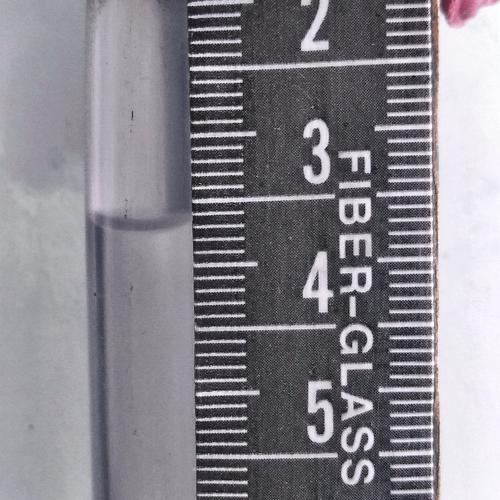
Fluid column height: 3.7 cm